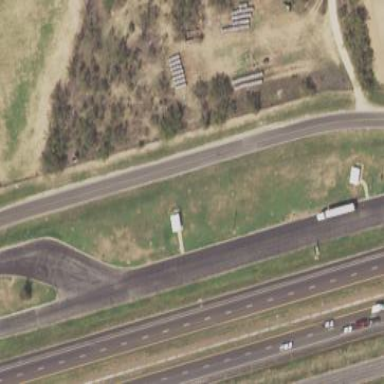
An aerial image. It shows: Rest area along the road with picnic tables.